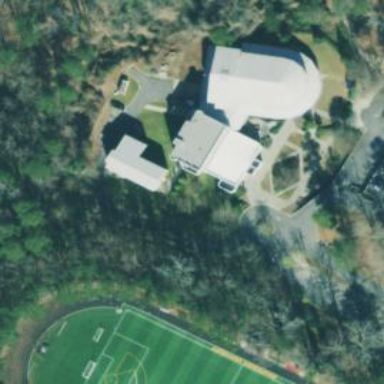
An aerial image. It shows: University building.